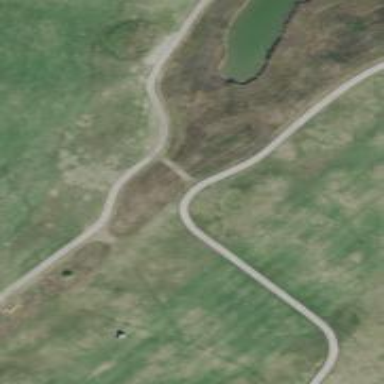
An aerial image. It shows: Pathway for golfing.